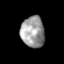
Tissue: prostate
Cell type: T cells
Senescence score: 0.3473
Nuclear area (px): 717
Mean DAPI intensity: 157.086